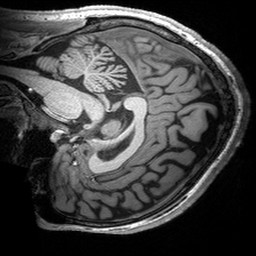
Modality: T1w
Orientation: sagittal
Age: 25
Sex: male
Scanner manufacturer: siemens
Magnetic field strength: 3 T
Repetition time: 2.53 s
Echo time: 0.00299 s